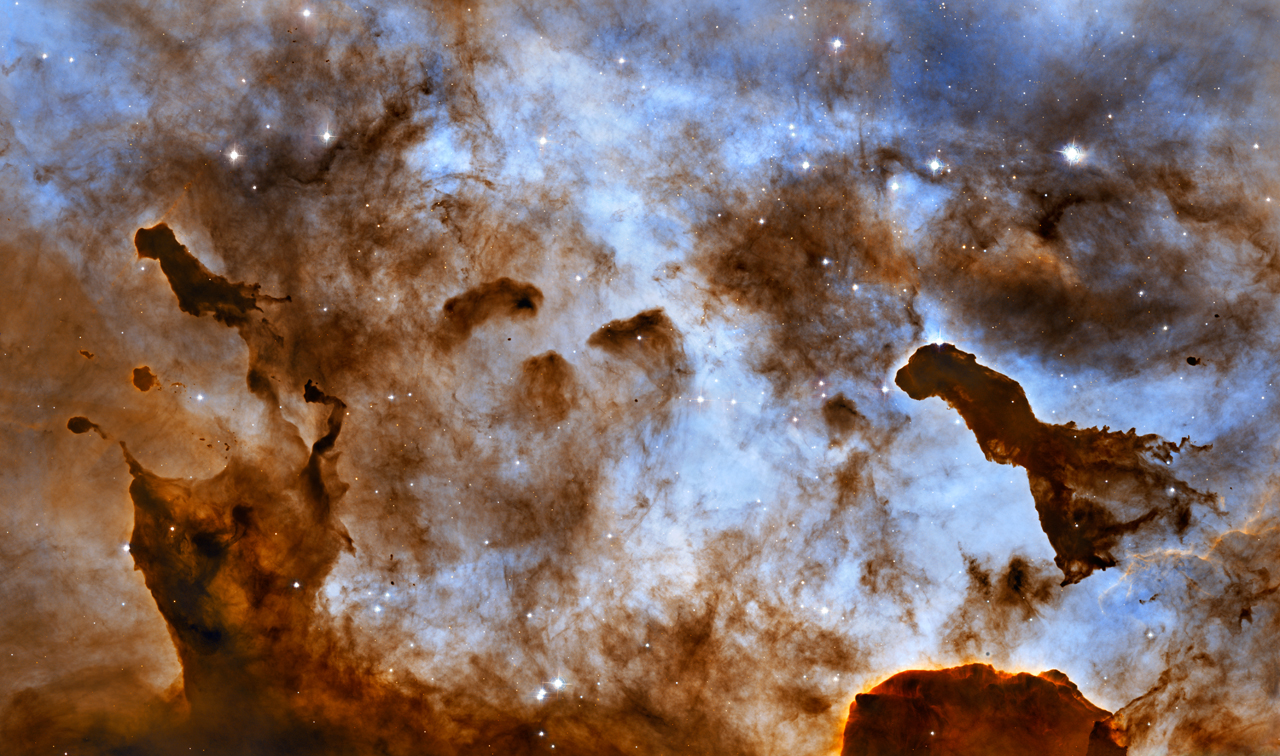
Hubble Captures Cosmic Ice Sculptures Hubble Captures Cosmic Ice Sculptures, space, nasa, hubble